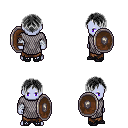
a pixel art fantasy rpg character, male body template, dark elf, purple skin, chain mail, robe skirt, gray parted hairstyle, white cloth bandages, ghillies, shield, four views (front, back, left, right), 2x2 character sprite sheet, small pixel art, hard edges, no anti-aliasing